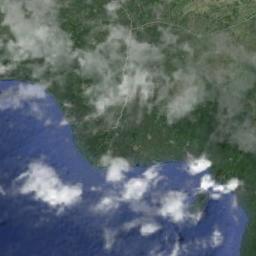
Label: cloud